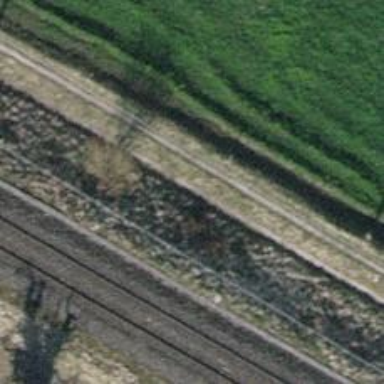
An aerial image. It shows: Track with pebblestone surface. The track is of grade4 tracktype.